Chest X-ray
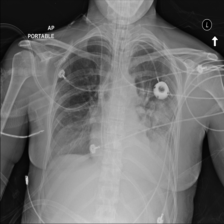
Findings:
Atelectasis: negative
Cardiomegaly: negative
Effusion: negative
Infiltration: negative
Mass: positive
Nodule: negative
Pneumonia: negative
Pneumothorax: negative
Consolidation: negative
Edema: negative
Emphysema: negative
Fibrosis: negative
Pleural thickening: negative
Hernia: negative